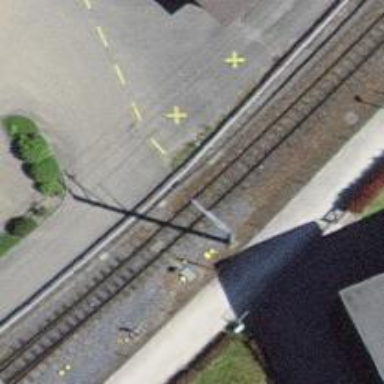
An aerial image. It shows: Railway switch.